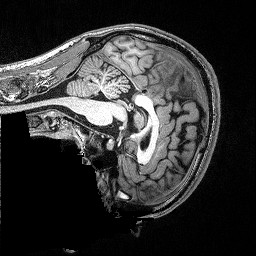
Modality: T1w
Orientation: sagittal
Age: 26
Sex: male
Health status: healthy
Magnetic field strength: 3 T
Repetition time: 2.53 s
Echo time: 0.00331 s